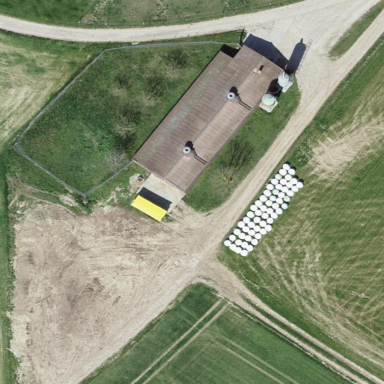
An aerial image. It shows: Farmyard area.